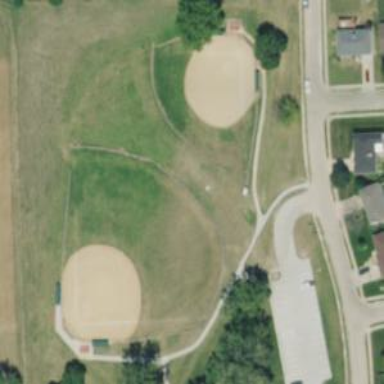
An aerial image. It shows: Baseball pitch for leisure land.